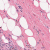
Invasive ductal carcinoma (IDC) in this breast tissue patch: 0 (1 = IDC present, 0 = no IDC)